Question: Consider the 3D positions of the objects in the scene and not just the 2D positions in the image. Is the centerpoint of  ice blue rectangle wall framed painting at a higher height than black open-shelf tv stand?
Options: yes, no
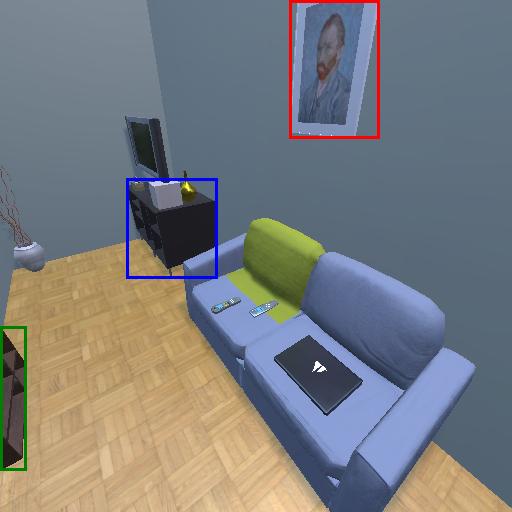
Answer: yes